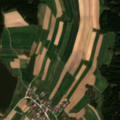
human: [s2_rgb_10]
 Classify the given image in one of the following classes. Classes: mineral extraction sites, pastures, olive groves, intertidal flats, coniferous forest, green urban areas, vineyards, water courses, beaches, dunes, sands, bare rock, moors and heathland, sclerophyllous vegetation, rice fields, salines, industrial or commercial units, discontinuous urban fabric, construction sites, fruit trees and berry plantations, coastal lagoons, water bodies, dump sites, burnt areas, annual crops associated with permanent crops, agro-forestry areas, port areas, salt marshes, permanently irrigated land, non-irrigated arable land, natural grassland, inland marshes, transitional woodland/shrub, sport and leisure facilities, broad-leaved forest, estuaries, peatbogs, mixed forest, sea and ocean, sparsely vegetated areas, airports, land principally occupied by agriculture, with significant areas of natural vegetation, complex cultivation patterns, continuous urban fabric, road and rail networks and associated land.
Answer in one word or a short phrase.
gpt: non-irrigated arable land, complex cultivation patterns, coniferous forest